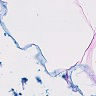
Metastatic tissue present: no